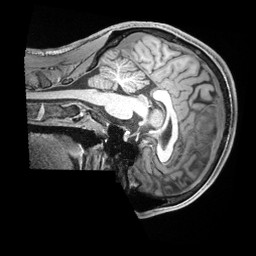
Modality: T1w
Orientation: sagittal
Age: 24
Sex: male
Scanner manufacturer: siemens
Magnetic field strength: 3 T
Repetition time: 2.4 s
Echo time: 0.00226 s